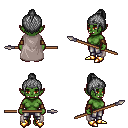
a pixel art fantasy rpg character, female body template, orc, green skin, gray cape, metal pants, gray short topknot hairstyle, iron tiara, cloth bracers, gold boots, spear, four views (front, back, left, right), 2x2 character sprite sheet, small pixel art, hard edges, no anti-aliasing